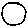
Label: circle